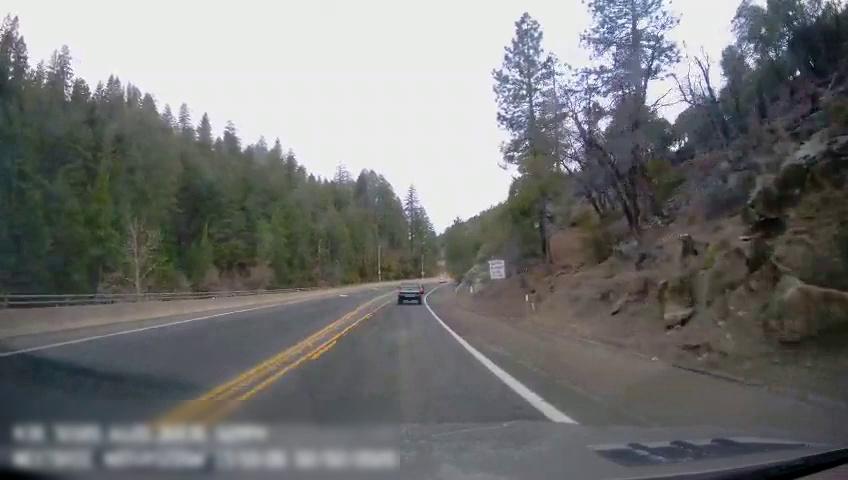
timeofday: Day
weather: Sunny
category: Drivable Space
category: Vehicles | Truck
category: Lanes | Current Lane
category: Lanes | Current Lane
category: Lanes | Alternate Lane
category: Lanes | Alternate Lane
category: Traffic | Signs